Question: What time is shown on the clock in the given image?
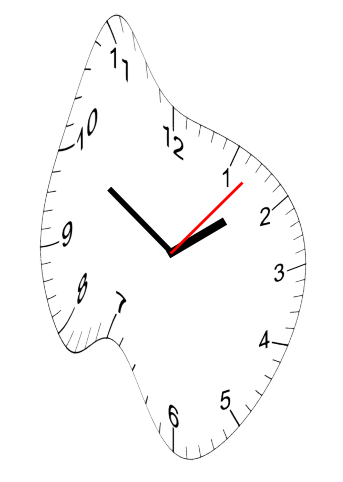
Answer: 01:50:07